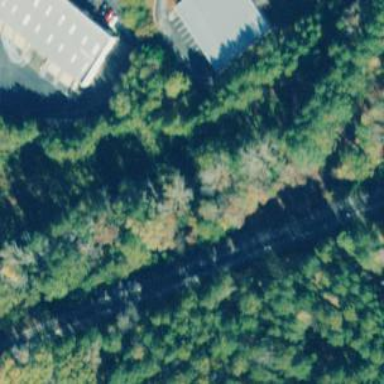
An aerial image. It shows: Abandoned railway spur used for aggregate freight services.